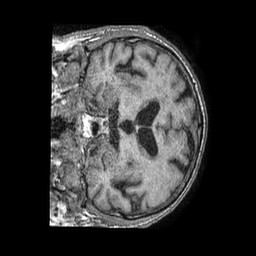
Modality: T1w
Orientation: coronal
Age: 76
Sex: male
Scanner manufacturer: philips
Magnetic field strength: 1.5 T
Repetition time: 0.00758 s
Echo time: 0.003441 s